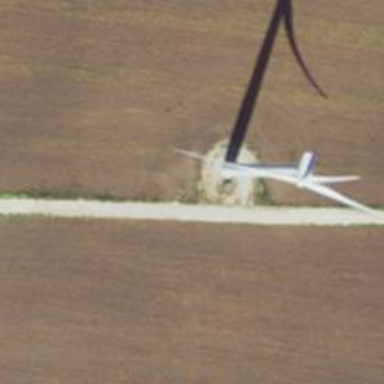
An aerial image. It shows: Wind generator powered by horizontal axis wind turbine.